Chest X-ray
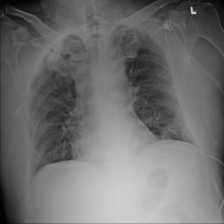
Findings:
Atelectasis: negative
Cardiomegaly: negative
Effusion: negative
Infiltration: negative
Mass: negative
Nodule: negative
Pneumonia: negative
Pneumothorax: negative
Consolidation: negative
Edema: negative
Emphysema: negative
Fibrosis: negative
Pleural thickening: negative
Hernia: negative